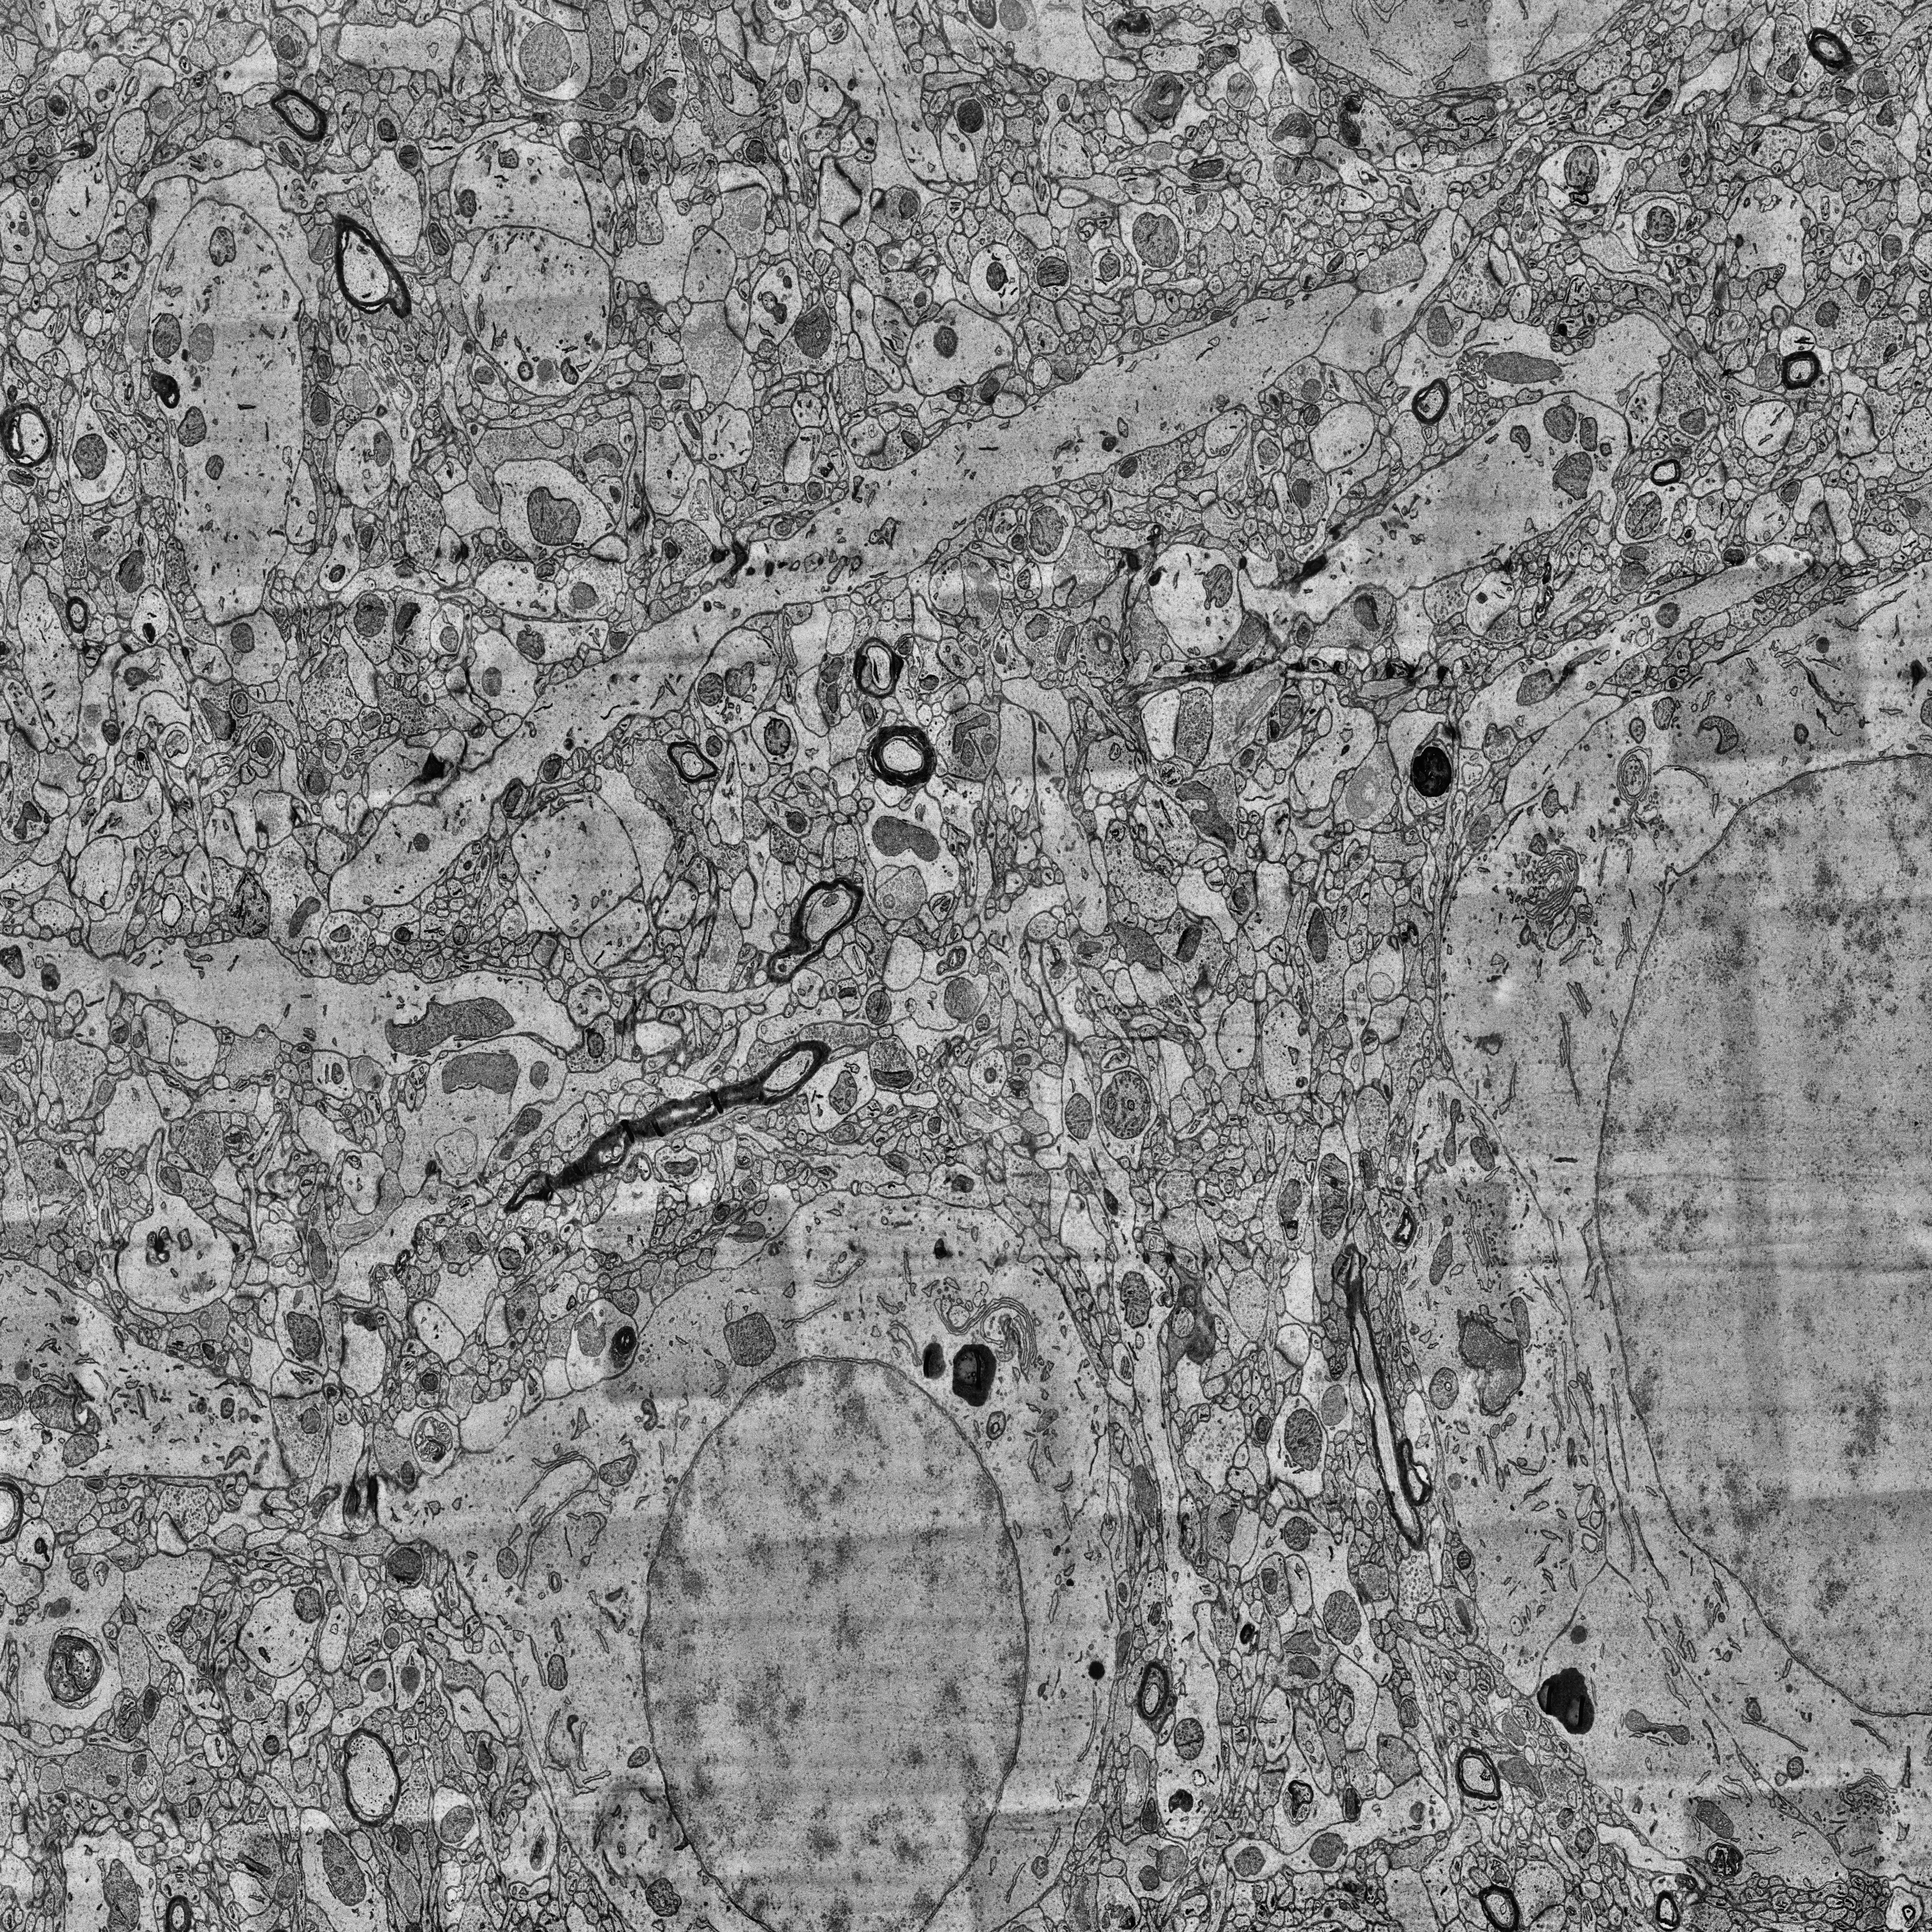
Electron microscopy slice of human cortex tissue
Slice depth (z): 396
Mitochondria instances in slice: 378